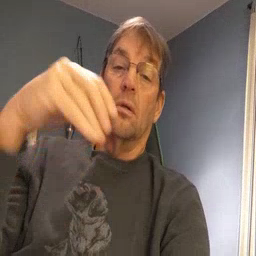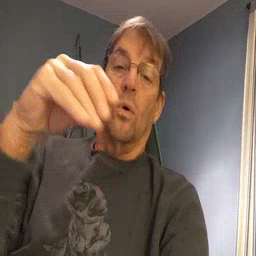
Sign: store